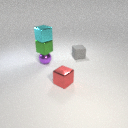
small cyan metal cube above small green metal cube